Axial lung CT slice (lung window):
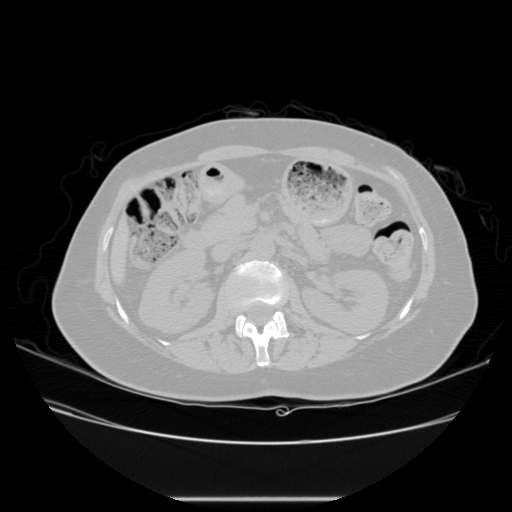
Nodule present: no